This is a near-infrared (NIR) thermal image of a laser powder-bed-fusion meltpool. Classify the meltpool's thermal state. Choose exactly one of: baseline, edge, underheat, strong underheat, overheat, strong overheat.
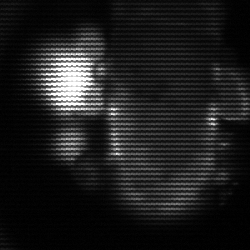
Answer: strong underheat